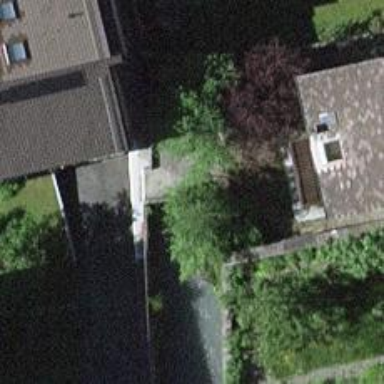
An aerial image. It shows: Canal.